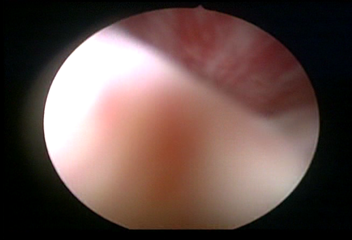
Modality: WLC
Class: Normal mucosa
Bladder cancer association: No